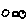
Label: circle